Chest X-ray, PA view. Patient: 66 years old, sex F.
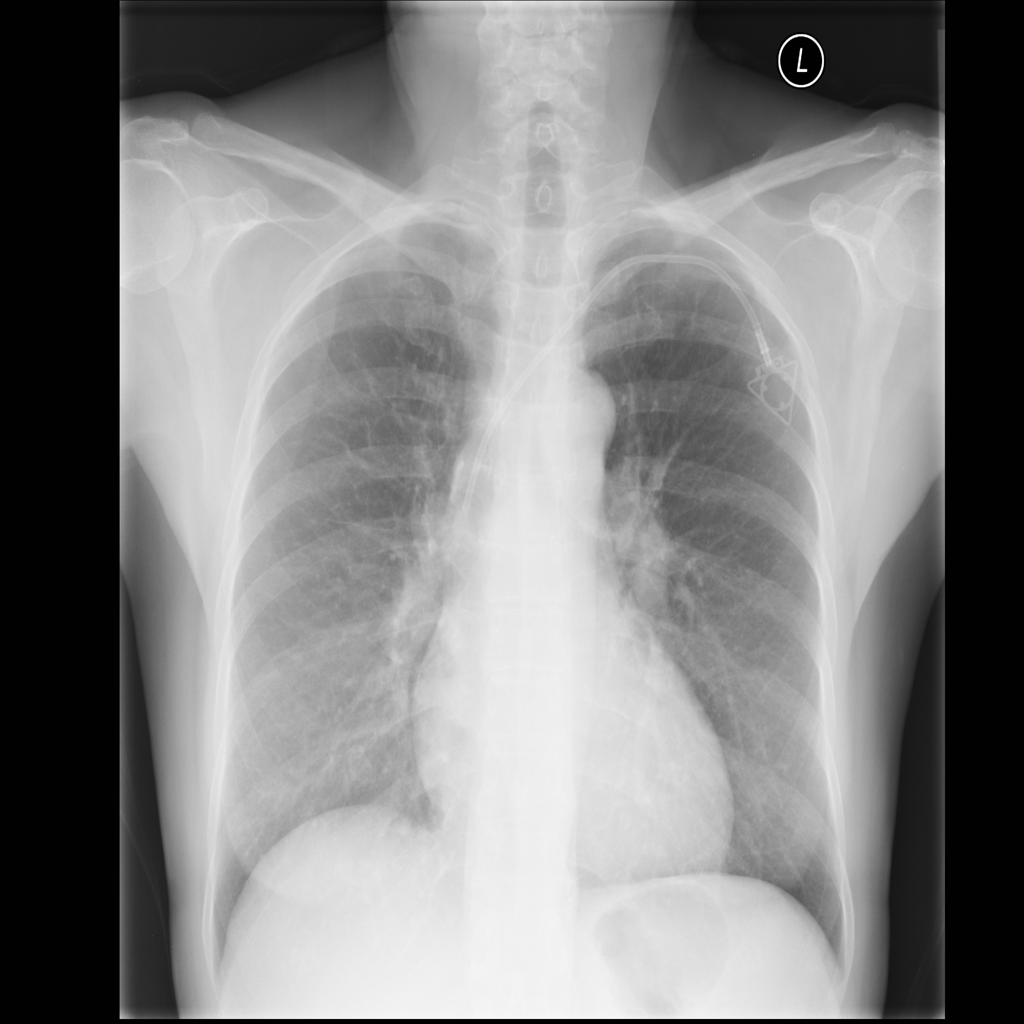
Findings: No Finding